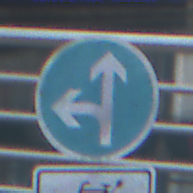
Verkehrszeichen: VorgeschriebeneFahrtrichtungGeradeausOderLinks
Zusatzzeichen unten: EinspurigeFahrzeugeFrei4
Umgebung: Outdoor, Urban
Tageszeit: MorningAfternoon
Wetter: PartlyCloudy
Licht: Natural
Jahreszeit: NotSpecified
Kontrast: LowContrast